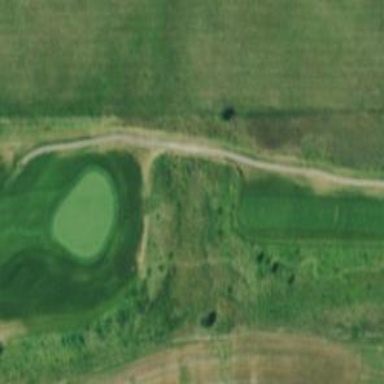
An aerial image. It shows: Golf tee on grassy land.